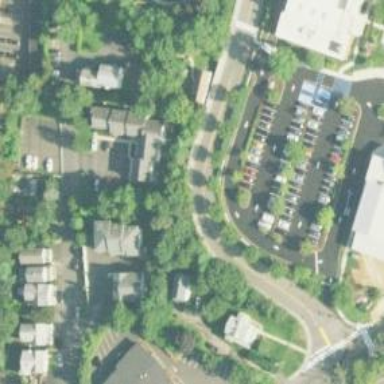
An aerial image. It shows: Residential road with sidewalk on the left.